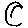
Label: moon